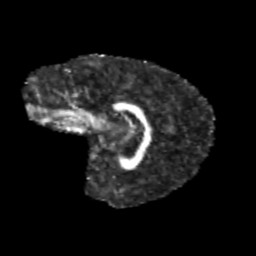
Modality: FA
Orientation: sagittal
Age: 9
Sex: male
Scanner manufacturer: siemens
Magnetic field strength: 3 T
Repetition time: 3.8 s
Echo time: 0.07 s